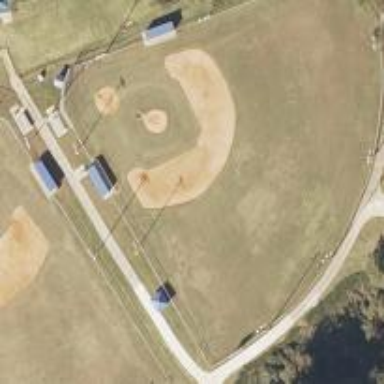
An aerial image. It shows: Baseball pitch for leisure land activities.